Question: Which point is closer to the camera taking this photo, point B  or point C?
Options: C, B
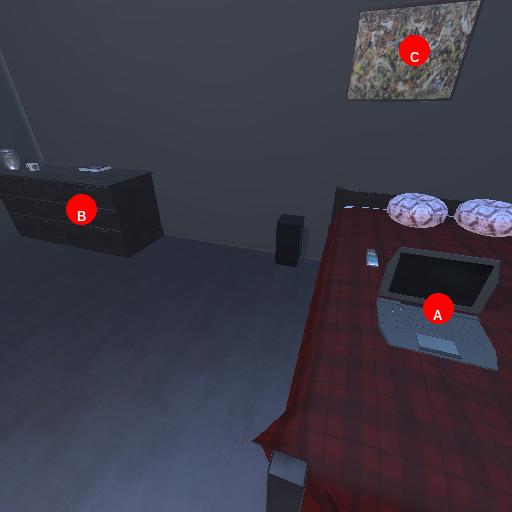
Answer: C